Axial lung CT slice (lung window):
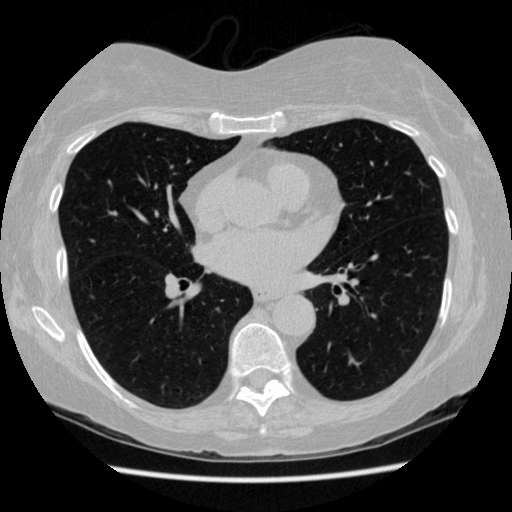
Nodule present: no